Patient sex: F
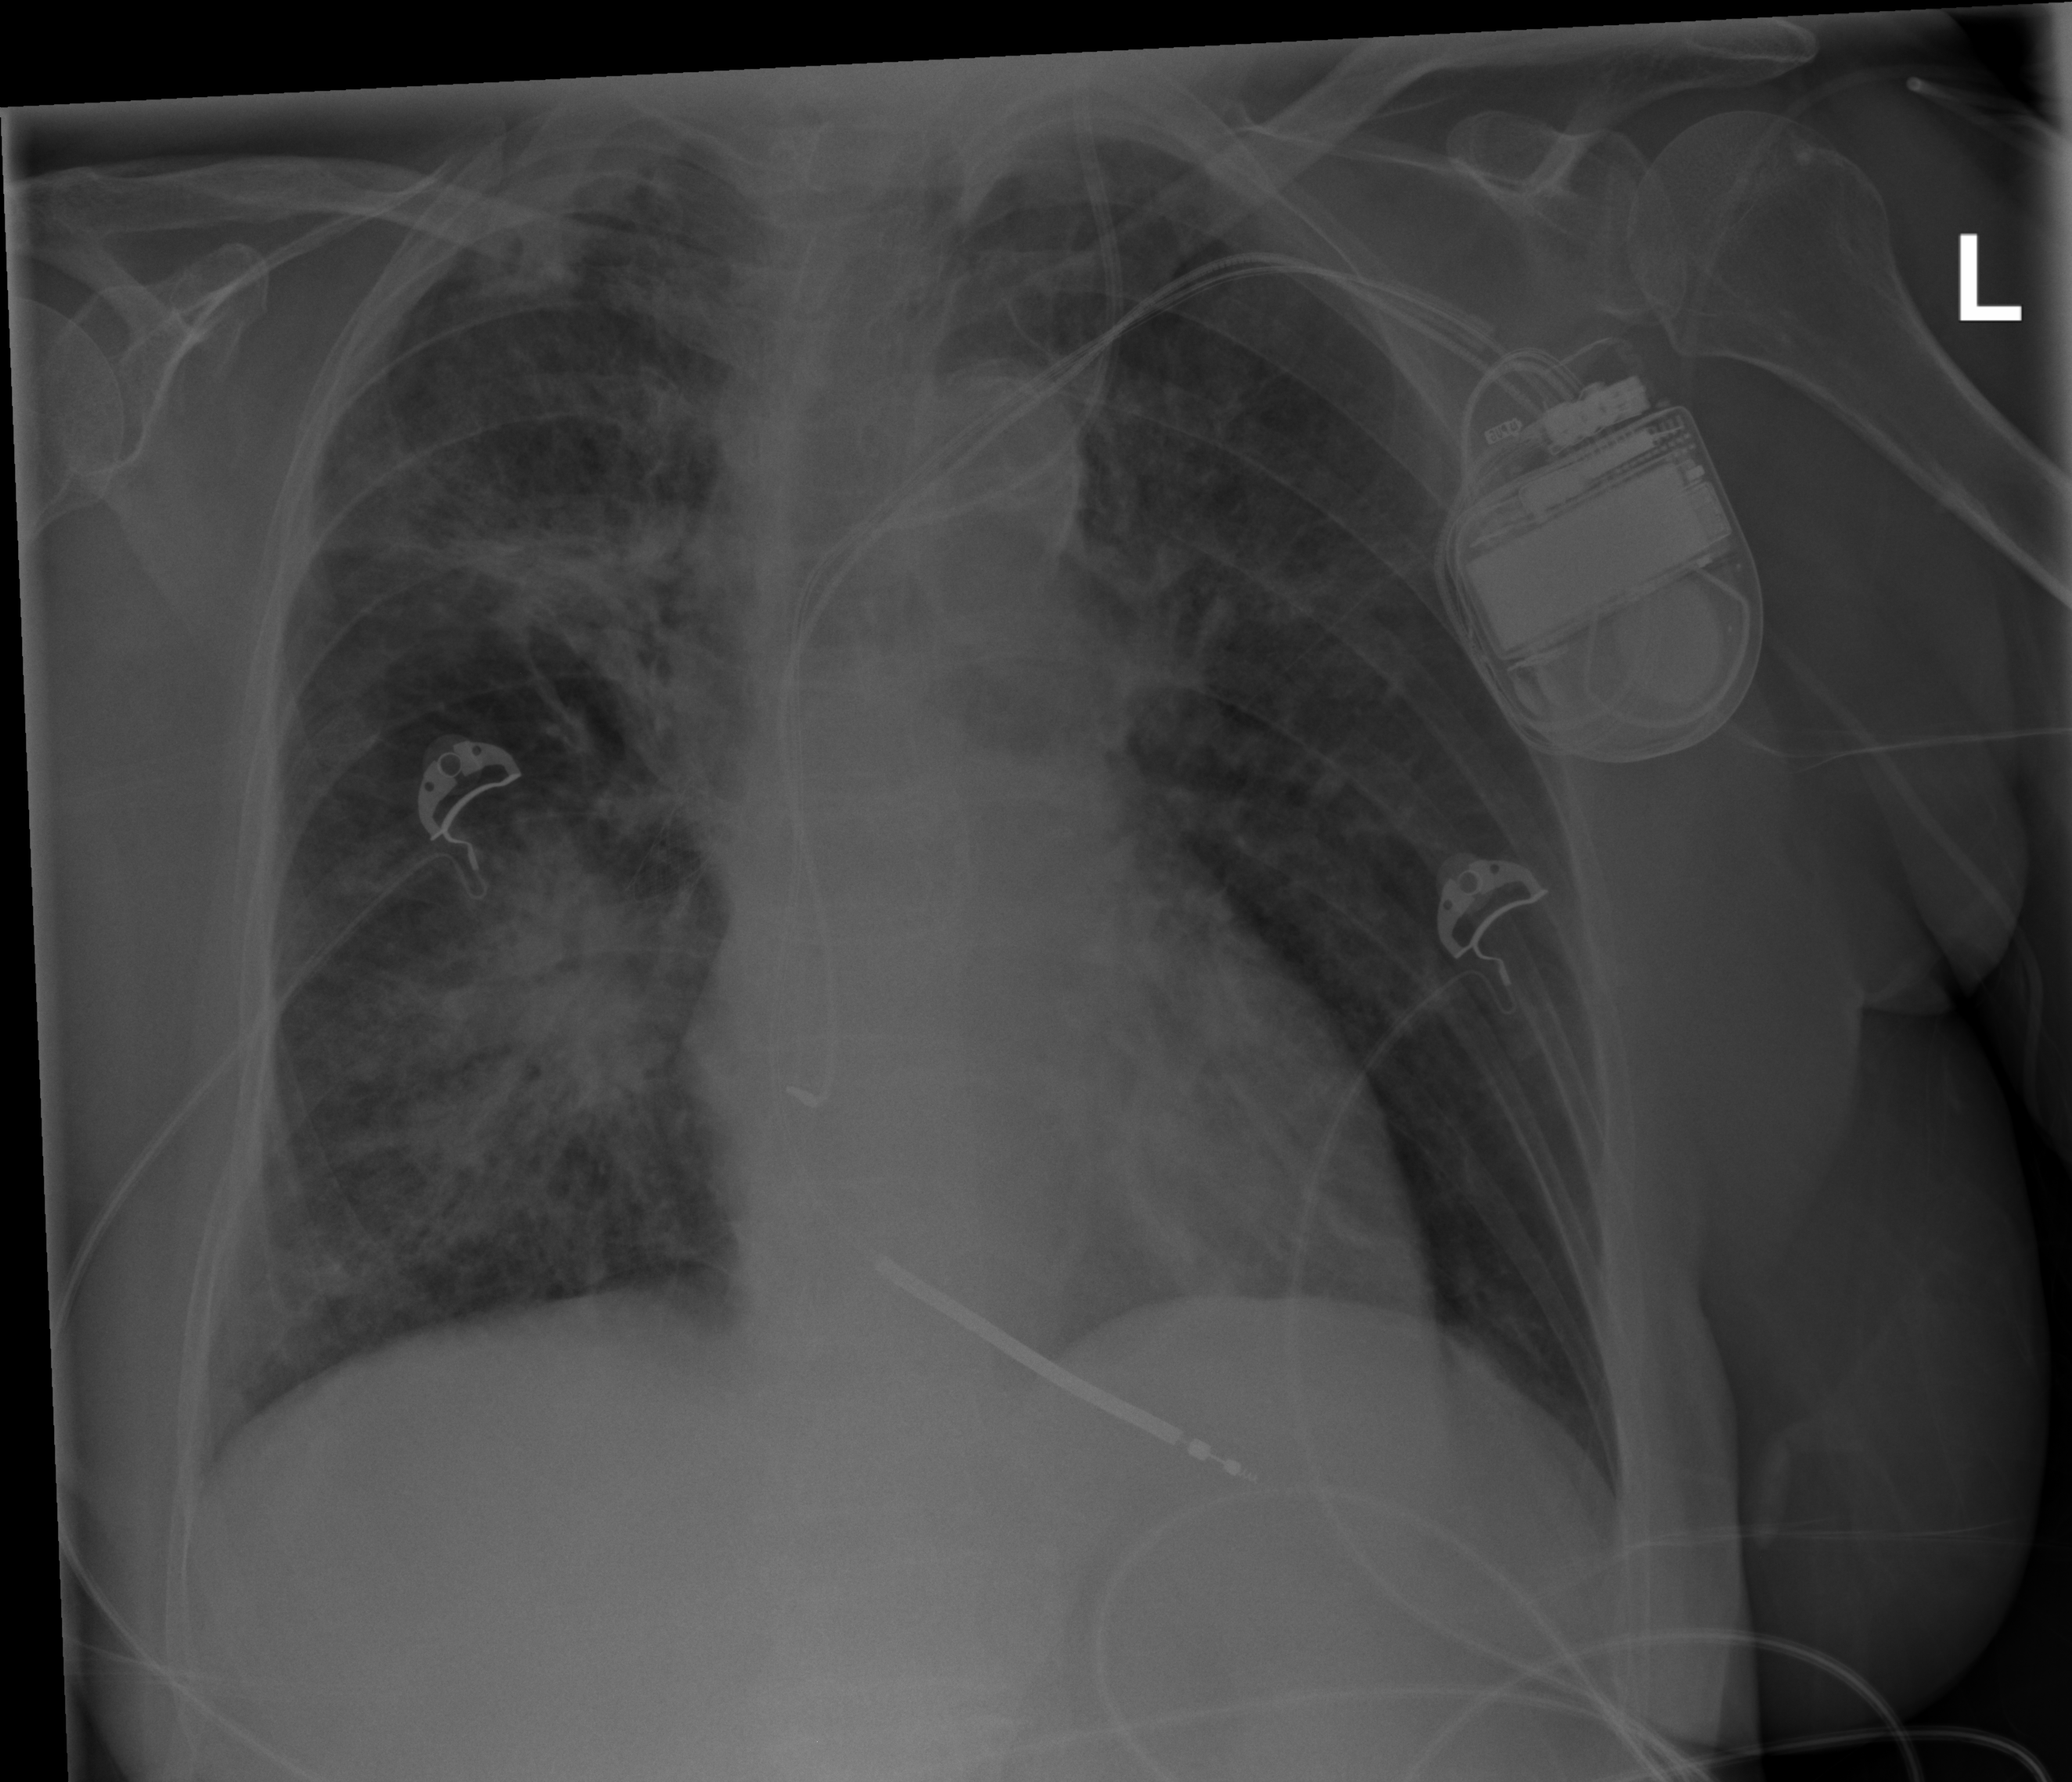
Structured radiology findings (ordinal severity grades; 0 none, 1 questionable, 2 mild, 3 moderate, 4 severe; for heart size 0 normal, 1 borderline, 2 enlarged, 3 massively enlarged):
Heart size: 0
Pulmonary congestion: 0
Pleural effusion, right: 0
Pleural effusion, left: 0
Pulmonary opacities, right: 3
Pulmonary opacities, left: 2
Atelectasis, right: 3
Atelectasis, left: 2